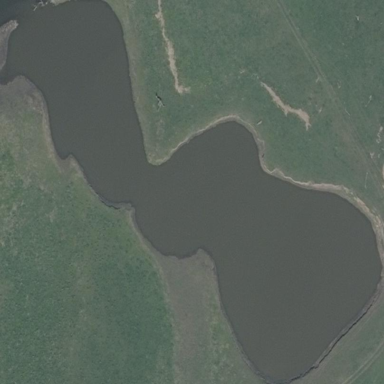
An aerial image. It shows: Pond with natural water.